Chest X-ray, PA view. Patient: 45 years old, sex F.
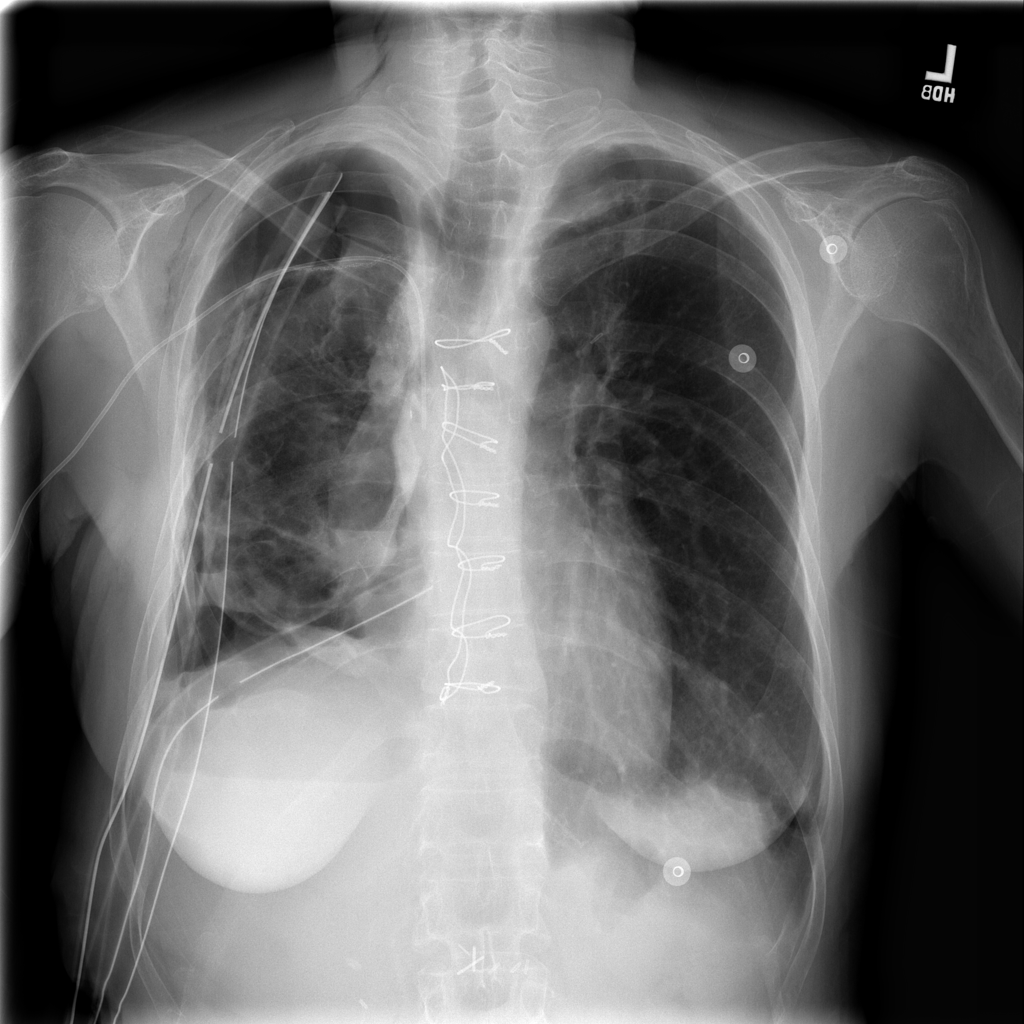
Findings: No Finding